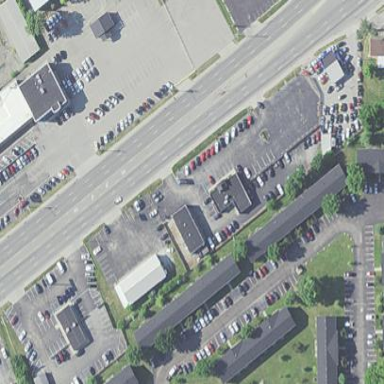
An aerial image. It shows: Retail area.